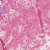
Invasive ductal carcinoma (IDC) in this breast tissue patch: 0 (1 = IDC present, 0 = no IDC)